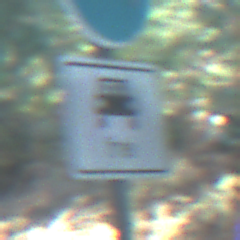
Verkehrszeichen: MehrfachbesetzePersonenkraftwagenFrei
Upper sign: Busssonderstreifen
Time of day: MorningAfternoon
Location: Outdoor (Nature)
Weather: Clear
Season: NotSpecified
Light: Natural